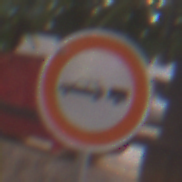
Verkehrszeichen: VerbotPersonenkraftwagenMitAnhaenger
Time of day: MorningAfternoon
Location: Outdoor (Urban)
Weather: Clear
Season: NotSpecified
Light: Natural